Question: Could someone suggest a tool that I can use to achieve the following:

Basically, I need to enclose the text of interest with a rectangle and write a label in the neighborhood.
I'm not sure what we should call such kind of tools. I tried the keywords in the title but failed to find an appropriate extension or add-on for browsers, which is preferred. Other tools that's simple enough to use will do too.
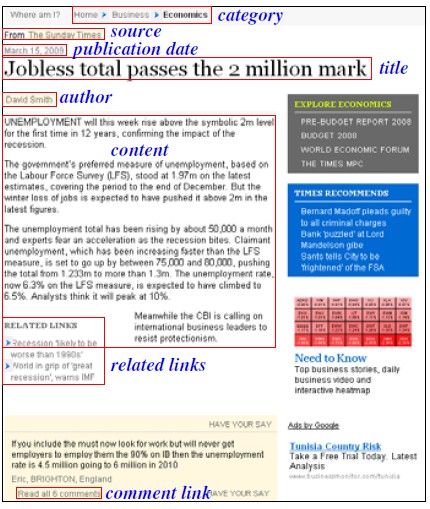
Answer: Some screenshot tools have that functionality; such as <URL> Chrome extension.

The keywords here may be "Screenshot" and "Annotator".